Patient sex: M
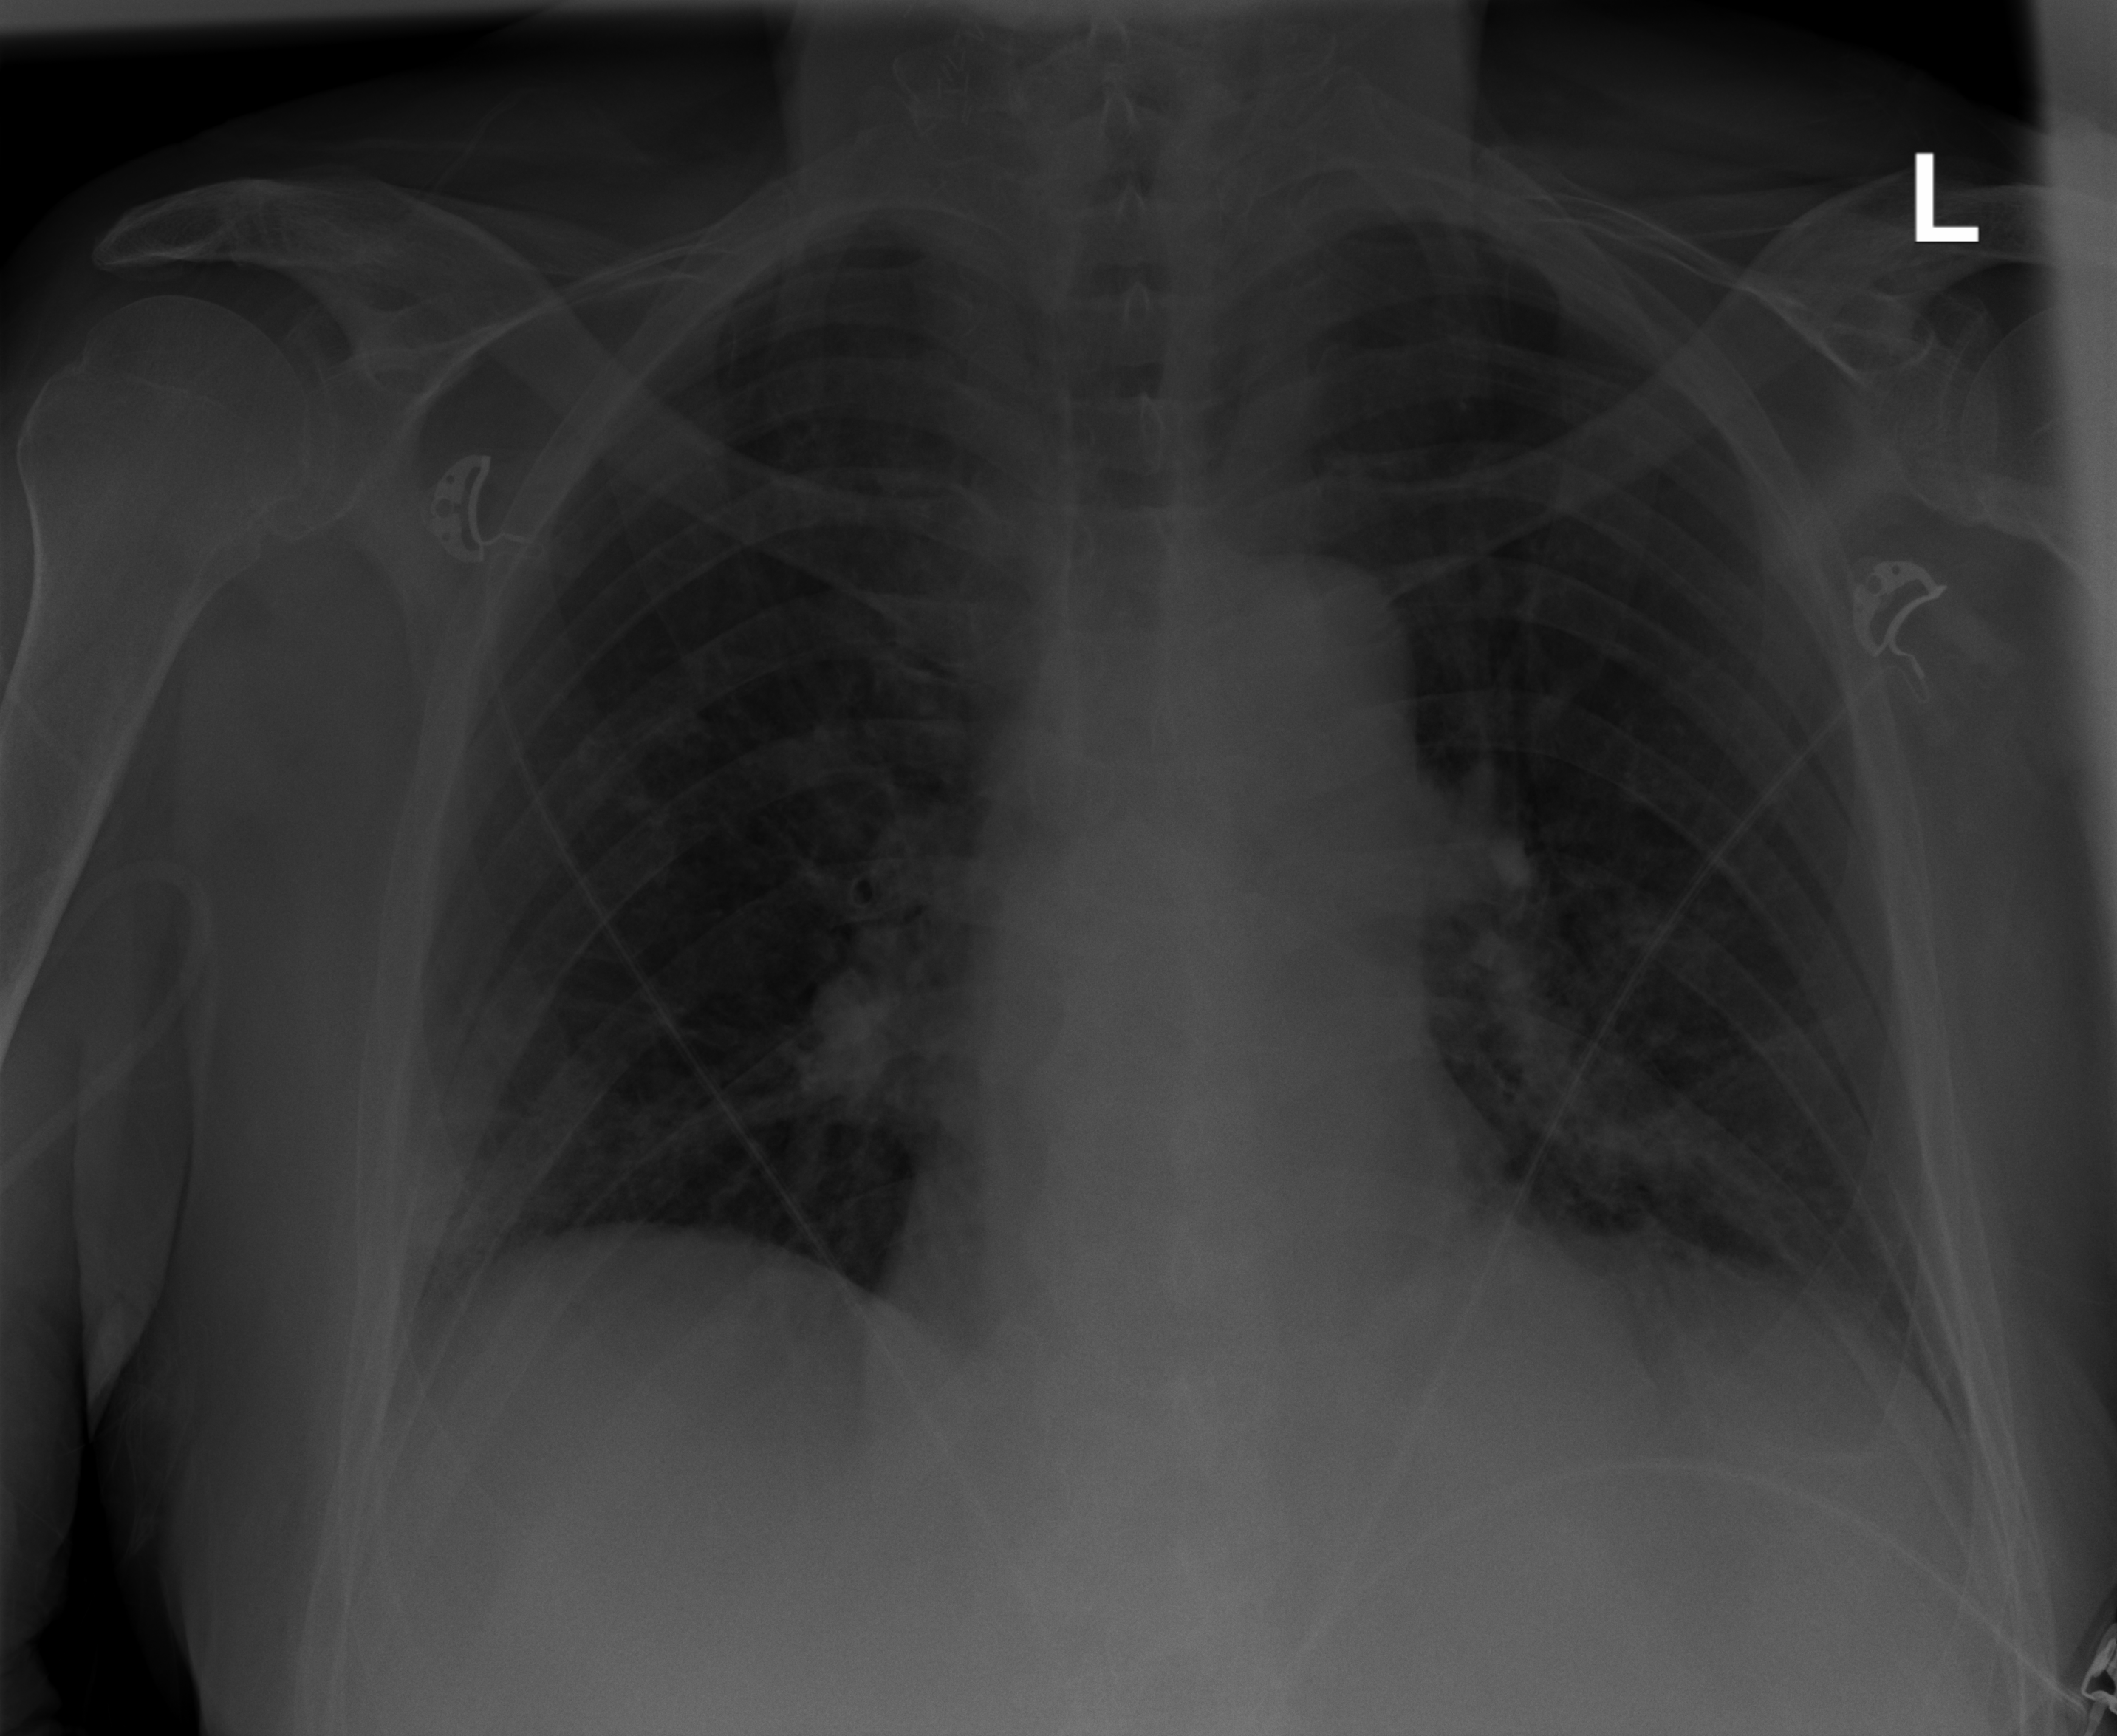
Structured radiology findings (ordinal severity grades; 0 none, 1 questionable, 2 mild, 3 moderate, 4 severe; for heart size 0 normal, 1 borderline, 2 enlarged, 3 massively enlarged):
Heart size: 0
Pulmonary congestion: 0
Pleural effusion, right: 0
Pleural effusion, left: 0
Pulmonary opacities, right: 2
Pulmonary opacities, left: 2
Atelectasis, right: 2
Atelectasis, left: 2